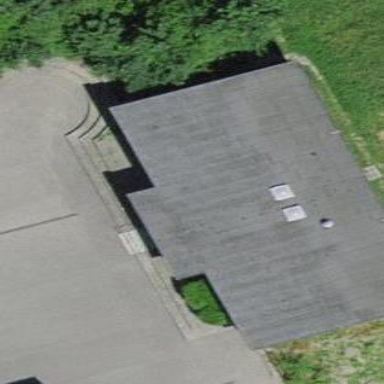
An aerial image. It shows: School building.